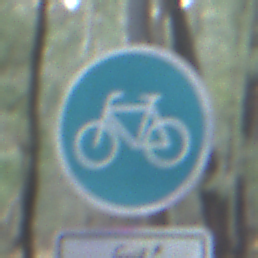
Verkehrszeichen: Radweg
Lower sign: EinspurigeFahrzeugeFrei6
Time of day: SunriseSunset
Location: Outdoor (Nature)
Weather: NotSpecified
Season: Autumn
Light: Natural